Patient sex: F
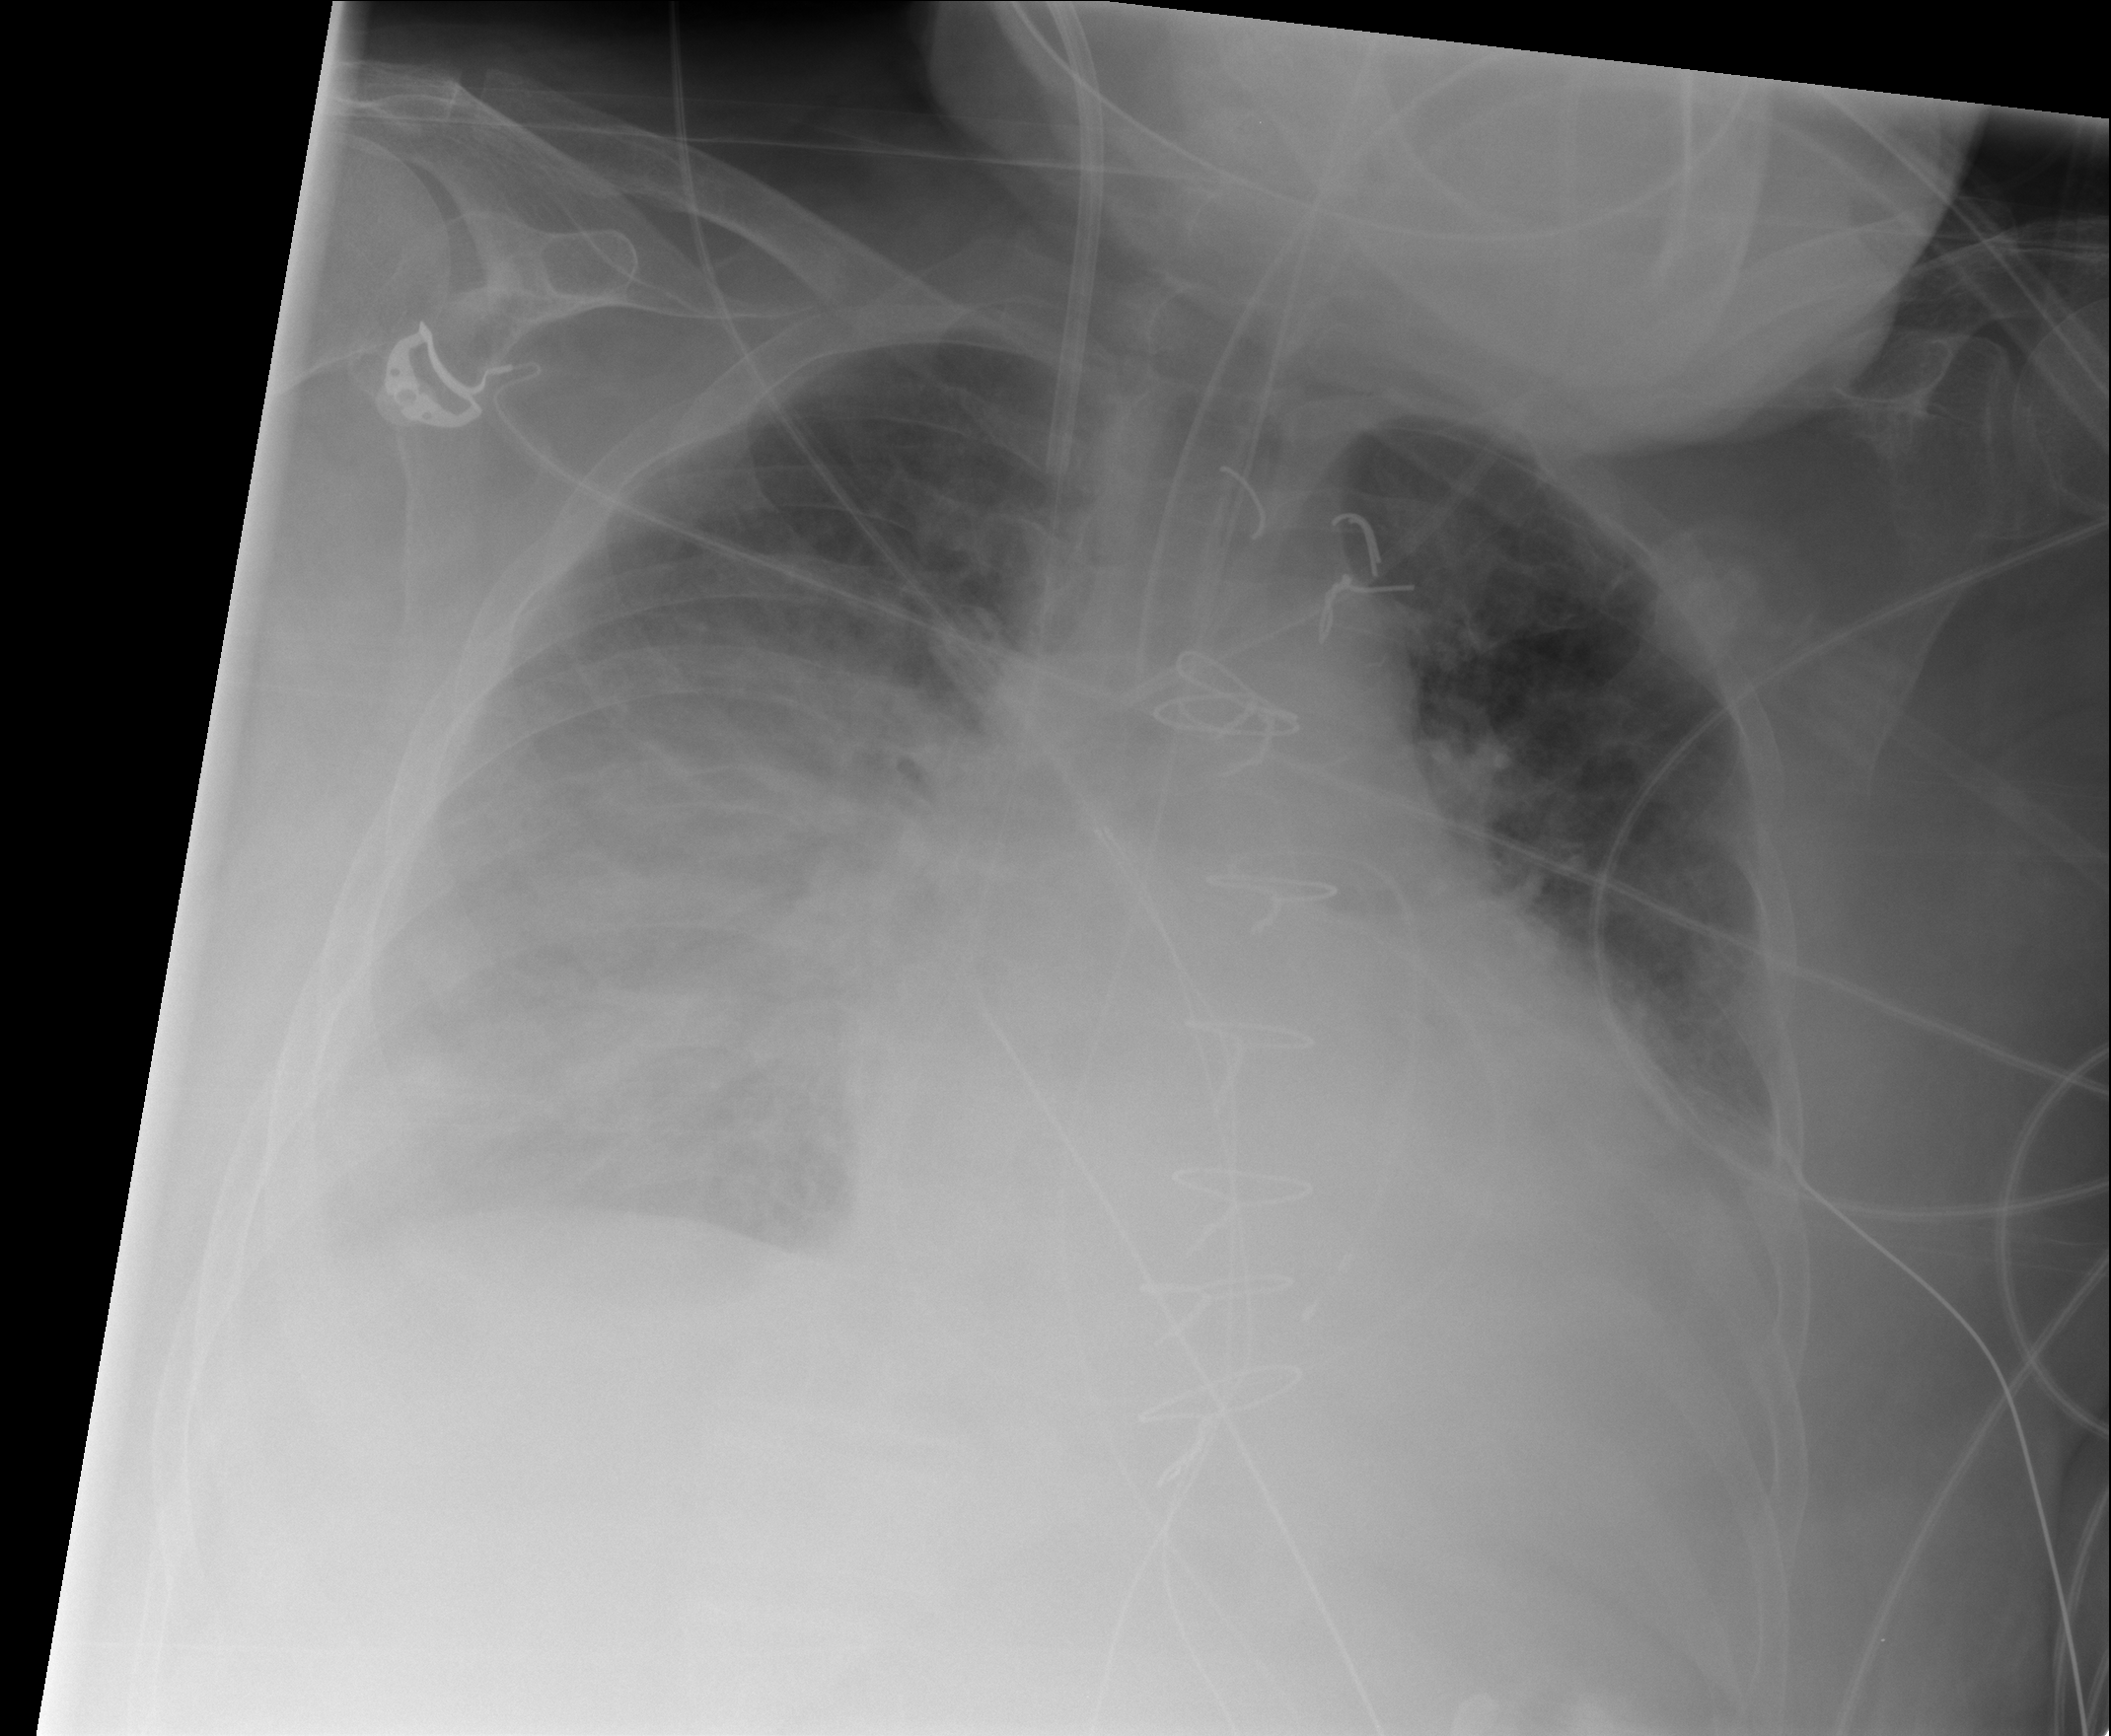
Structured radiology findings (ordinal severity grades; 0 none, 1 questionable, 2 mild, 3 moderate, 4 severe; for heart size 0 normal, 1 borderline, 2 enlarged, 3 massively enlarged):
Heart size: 2
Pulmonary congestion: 2
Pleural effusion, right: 3
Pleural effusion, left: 2
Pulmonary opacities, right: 0
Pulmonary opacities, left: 0
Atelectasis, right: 3
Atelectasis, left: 2